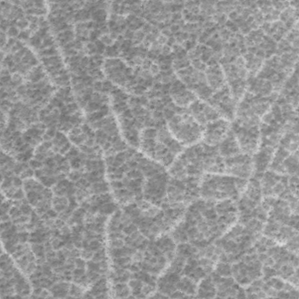
Label: frost